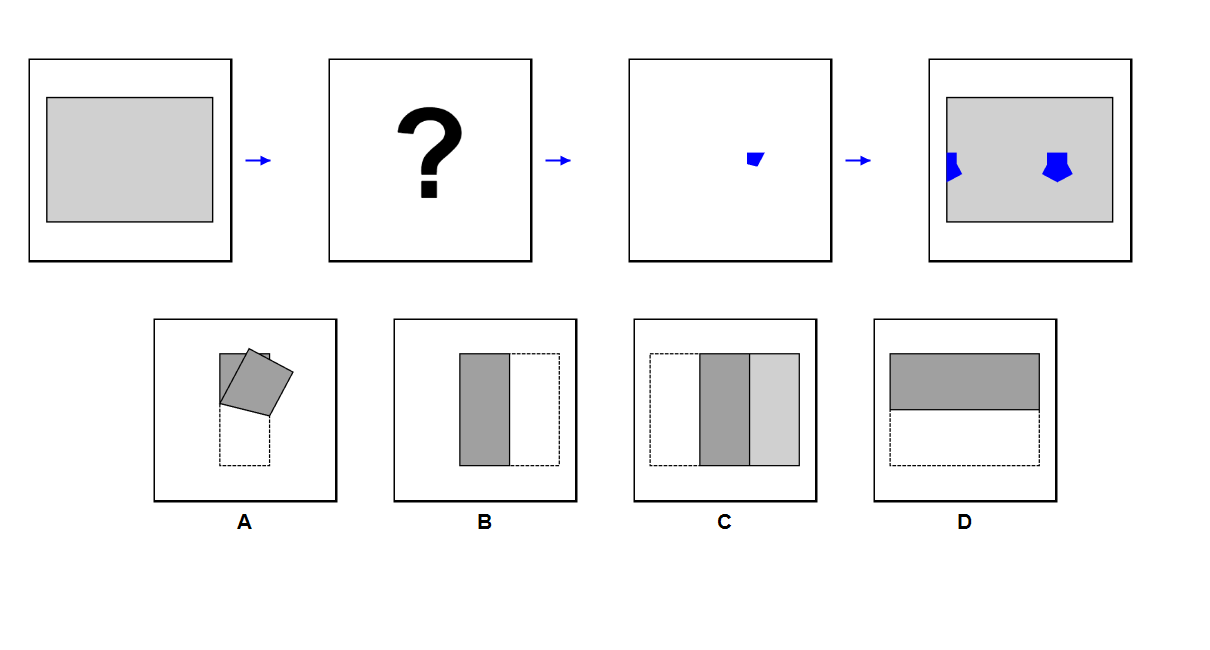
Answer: D